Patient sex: F
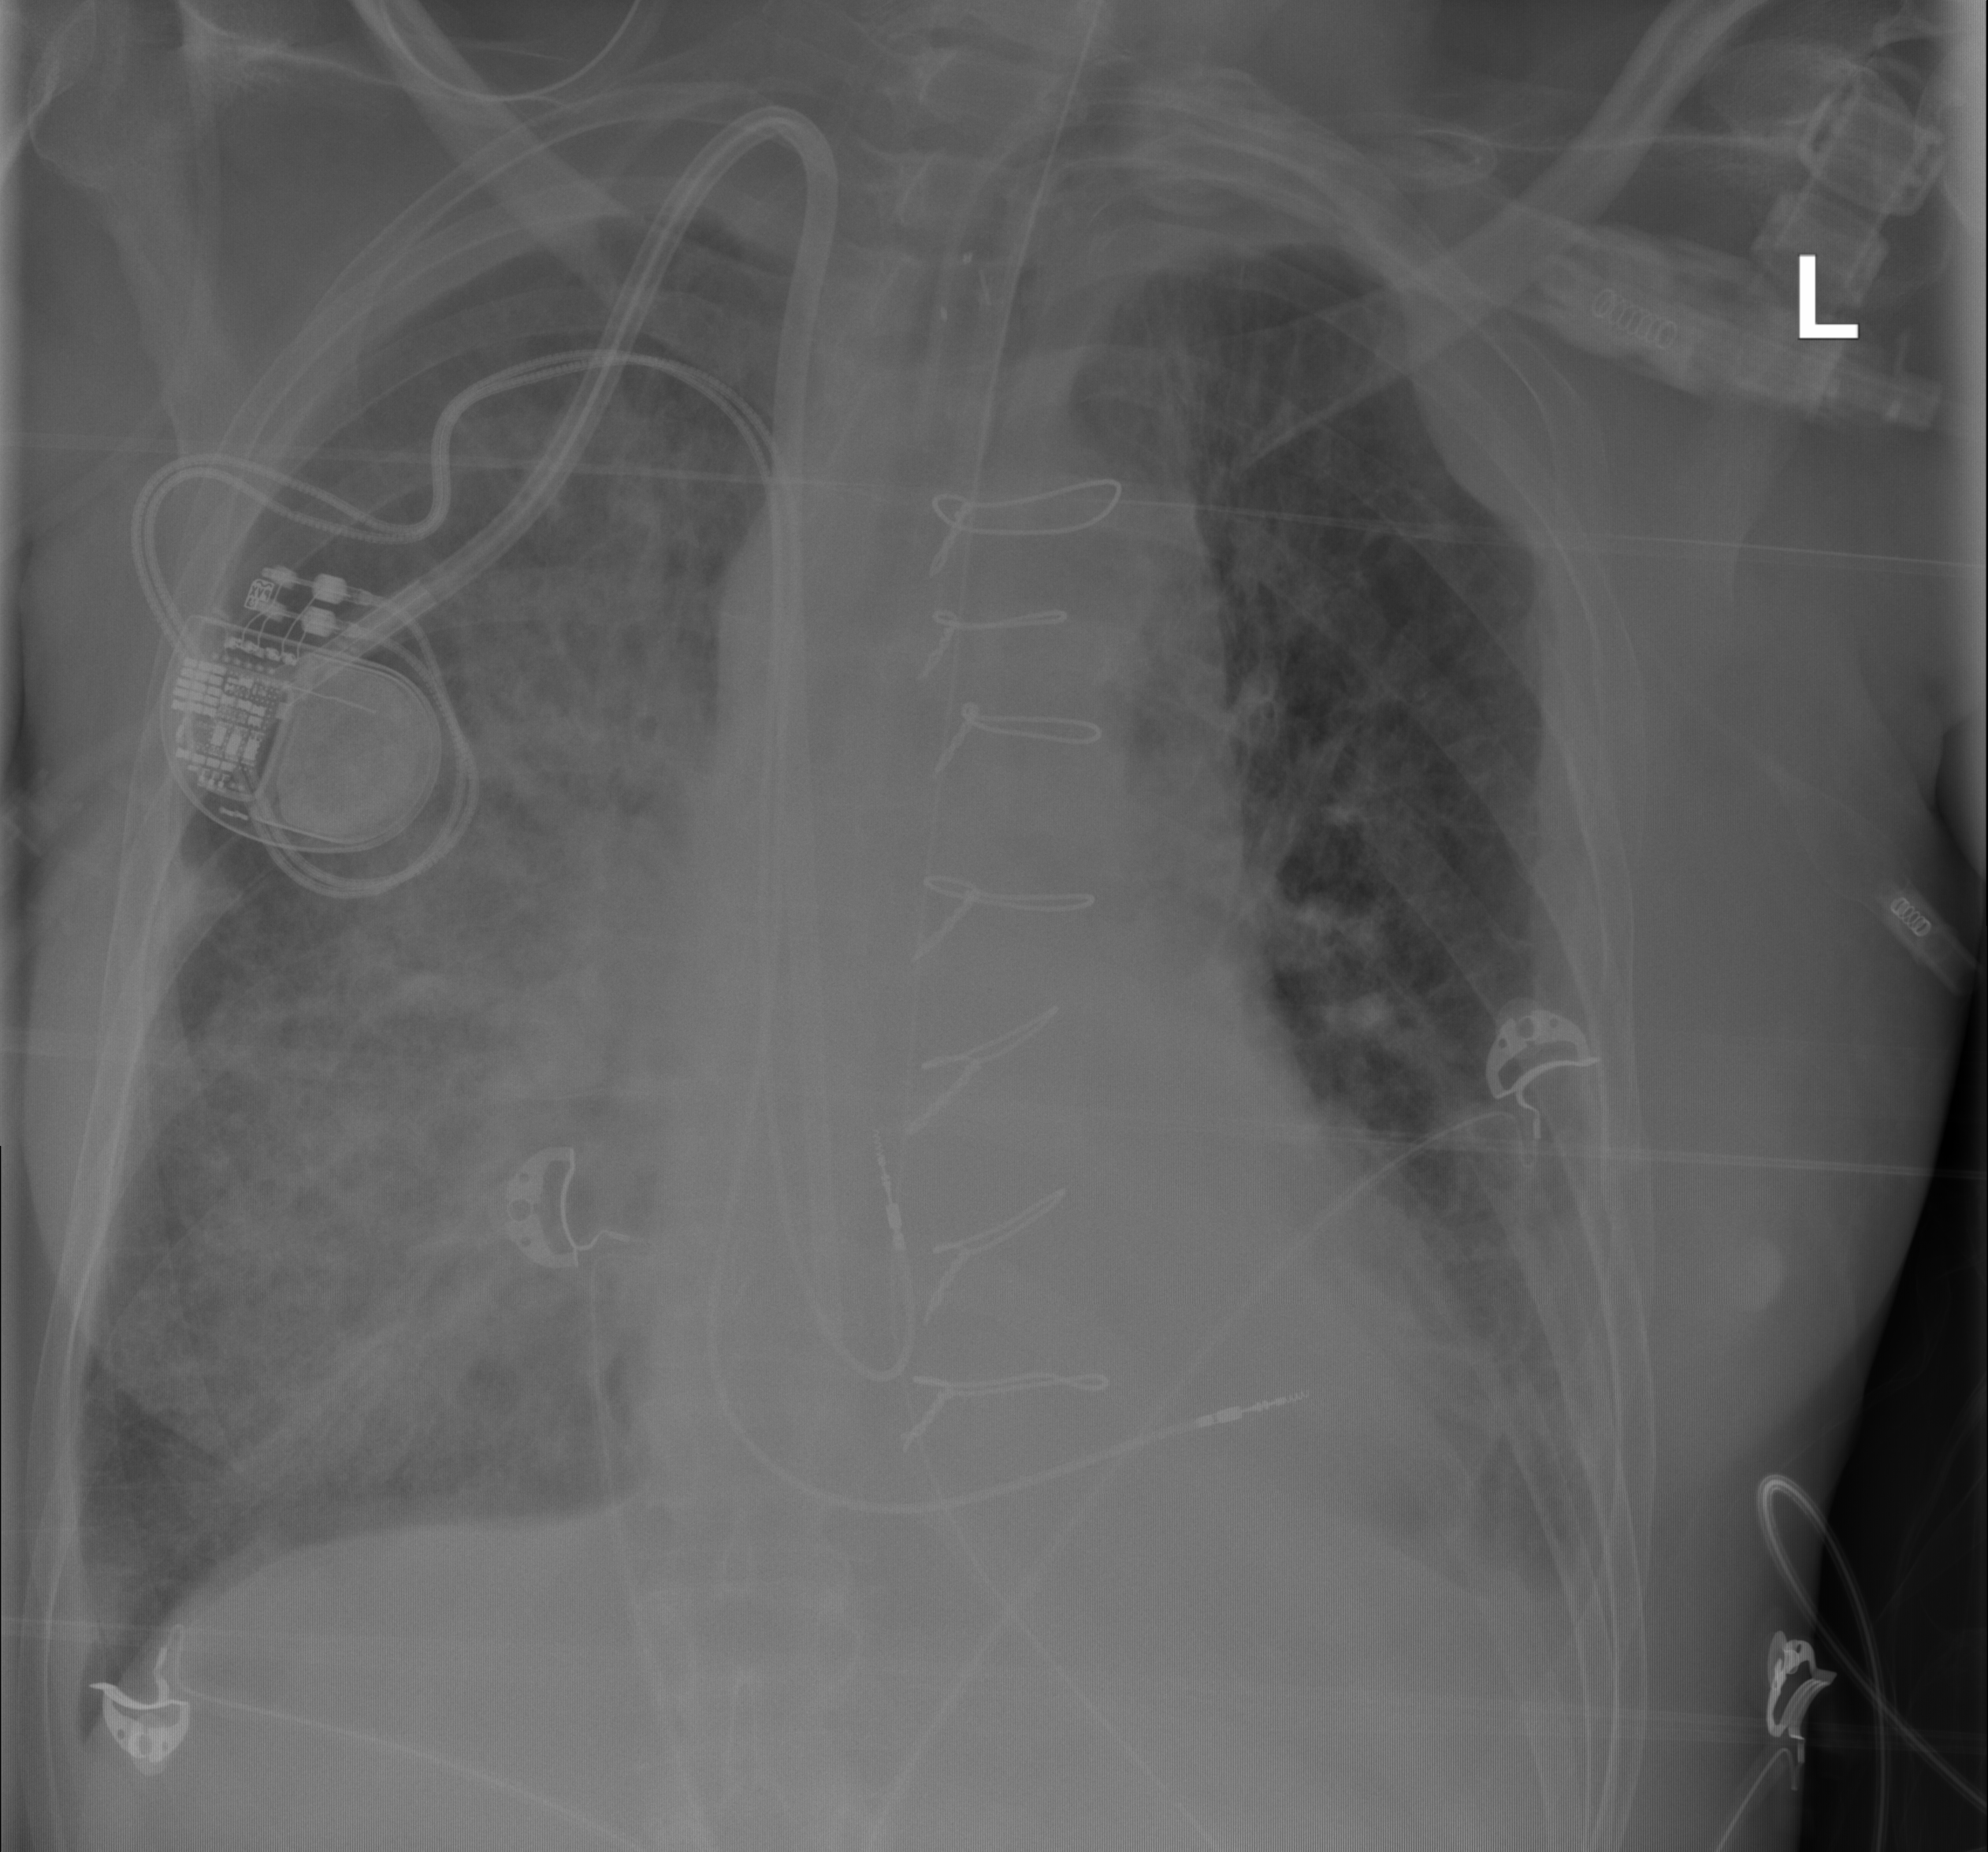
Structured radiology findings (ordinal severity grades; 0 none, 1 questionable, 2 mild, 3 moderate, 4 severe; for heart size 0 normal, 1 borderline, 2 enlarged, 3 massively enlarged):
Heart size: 0
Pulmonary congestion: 2
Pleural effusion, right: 2
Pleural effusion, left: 2
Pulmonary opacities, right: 4
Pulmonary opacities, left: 3
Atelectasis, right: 3
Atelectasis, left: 2